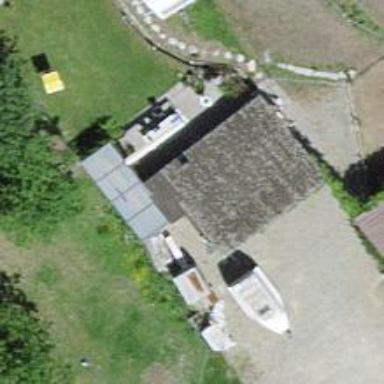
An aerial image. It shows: Shed building.